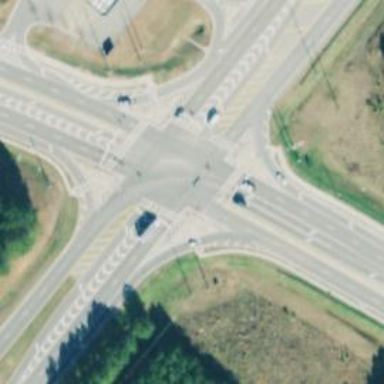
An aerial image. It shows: Marked road crossing.